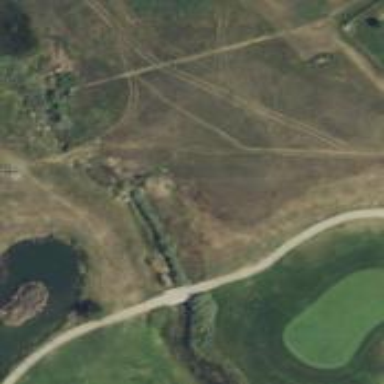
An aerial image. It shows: Water hazard on golf course.